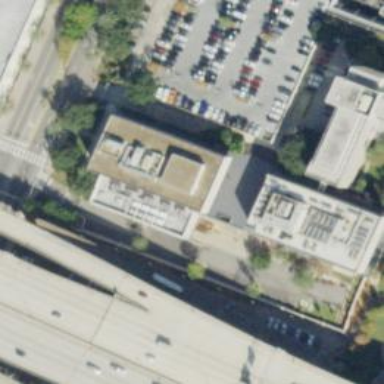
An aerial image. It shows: Office building.